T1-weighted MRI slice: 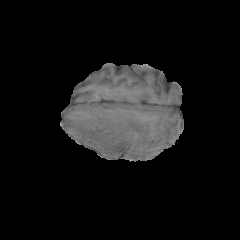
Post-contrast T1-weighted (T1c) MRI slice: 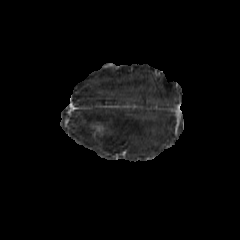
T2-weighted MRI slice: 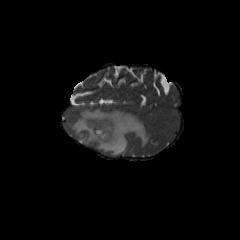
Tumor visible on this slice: yes